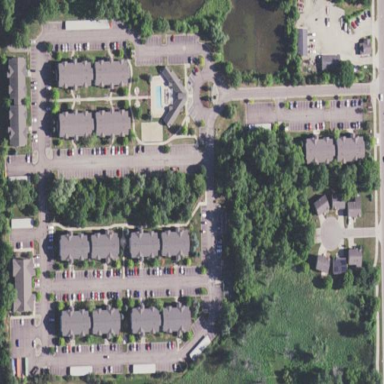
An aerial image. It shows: Residential area with apartments.